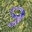
Label: 9